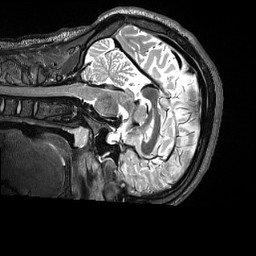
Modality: T2w
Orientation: sagittal
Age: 22
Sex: male
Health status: ill
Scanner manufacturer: siemens
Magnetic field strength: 3 T
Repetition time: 3.2 s
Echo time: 0.563 s